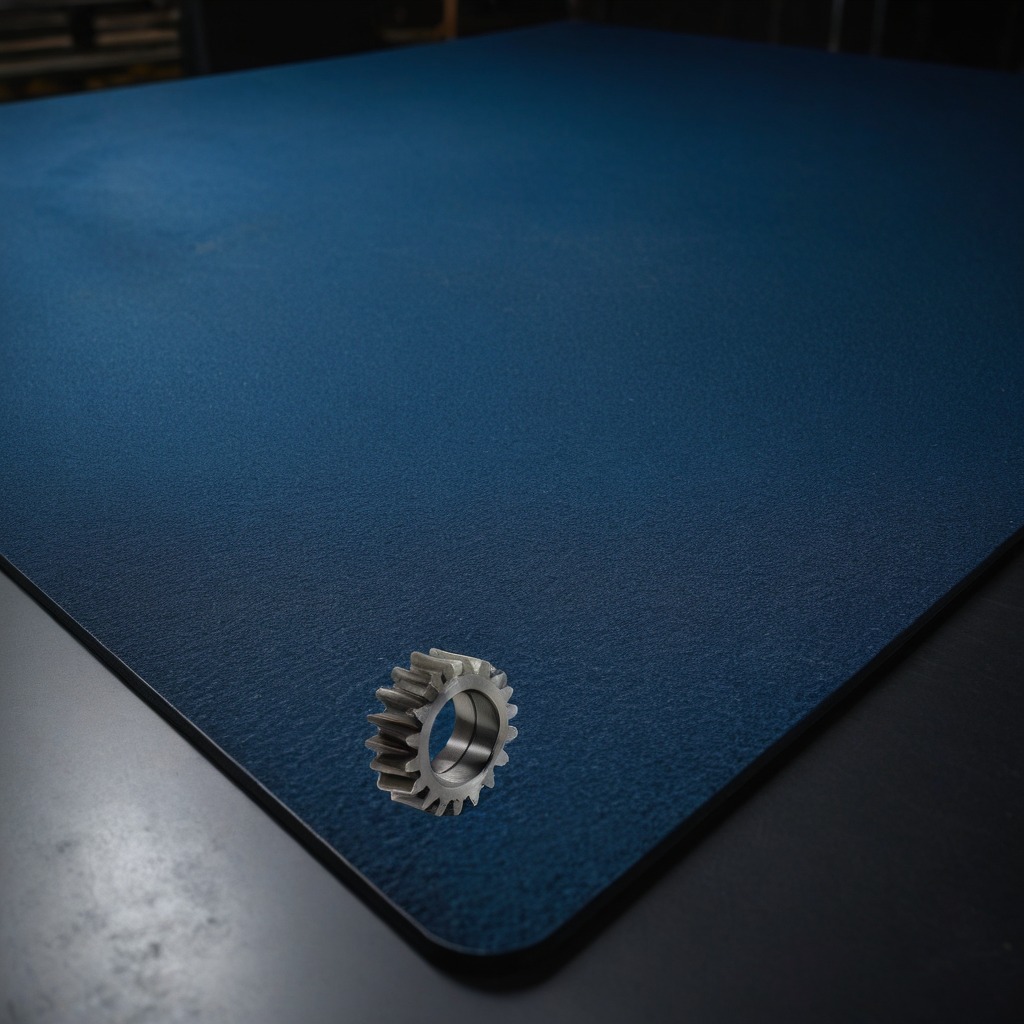
A steel gear with teeth is lying on the granite tabletop.